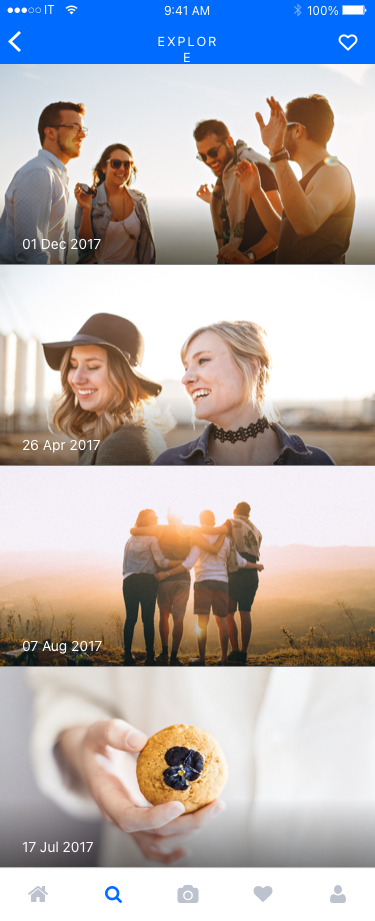
Text in this UI design:
17 Jul 2017
07 Aug 2017
26 Apr 2017
01 Dec 2017
EXPLORE
100%
9:41 AM
IT